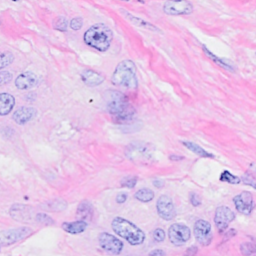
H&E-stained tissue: Breast